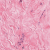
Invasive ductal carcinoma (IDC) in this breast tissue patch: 0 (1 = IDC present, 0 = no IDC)